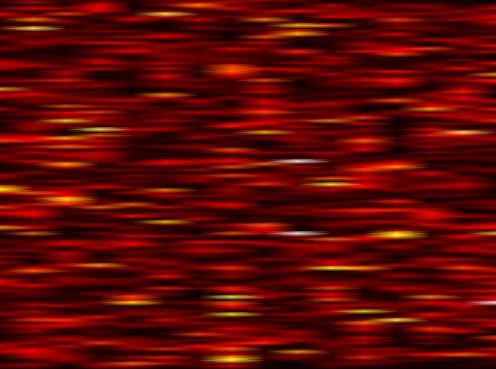
Label: UFMC